Question: I'm only supporting iOS 7 for this app but the AppIcon in the asset catalogue shows the iOS5,6 versions which I don't need.
Incidentally, I think it's causing me the following error:
'''
[Allocator] Mapping failed %d
[Allocator] Allocator invalid, falling back to malloc
'''

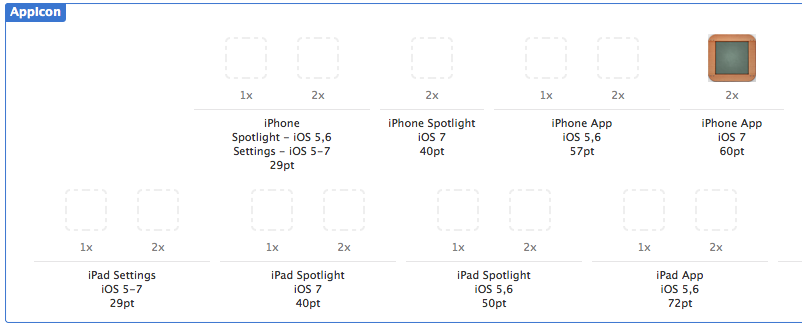
Answer:
If you click the images.xcassets, open attributes inspector for AppIcon, you can deselect the versions you don't want i think.